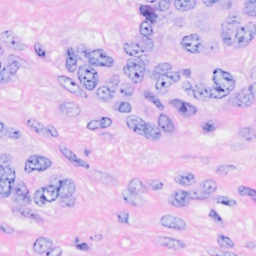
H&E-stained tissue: Breast